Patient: sex F, age 61
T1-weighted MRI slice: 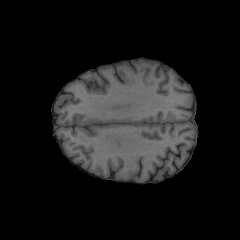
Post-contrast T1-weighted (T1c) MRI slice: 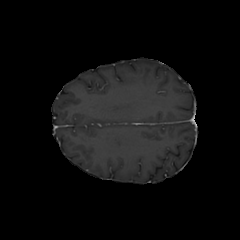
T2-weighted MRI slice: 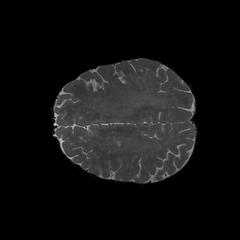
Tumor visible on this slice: no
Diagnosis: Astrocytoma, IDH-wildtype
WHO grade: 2